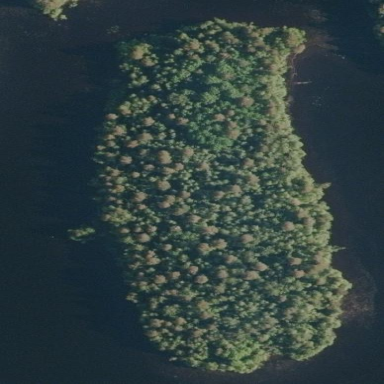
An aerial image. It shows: Island covered in forest.